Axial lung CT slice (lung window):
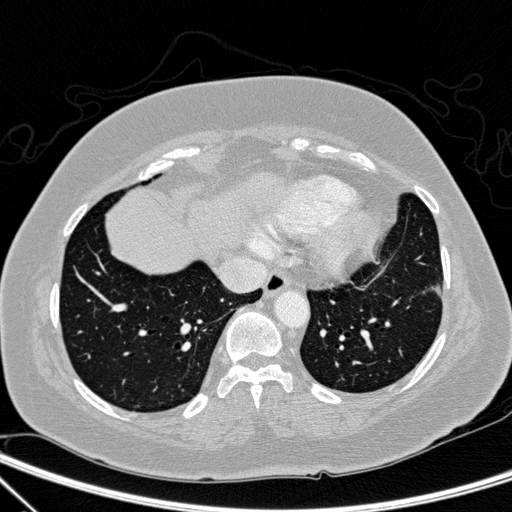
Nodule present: no